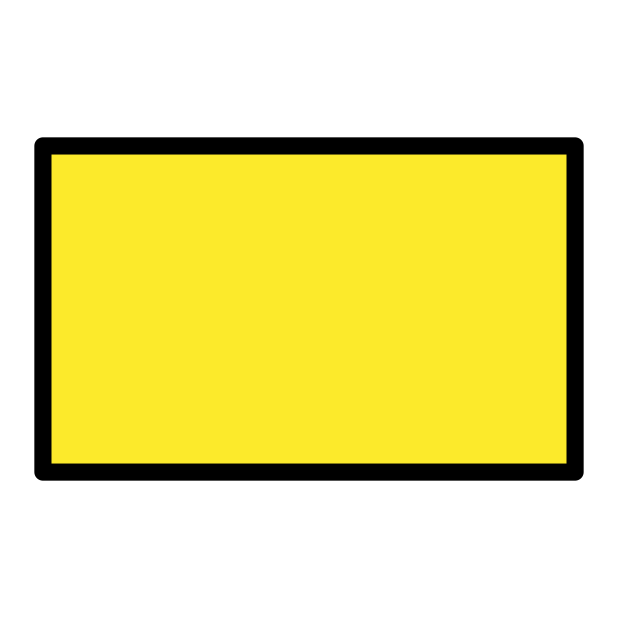
yellow flag